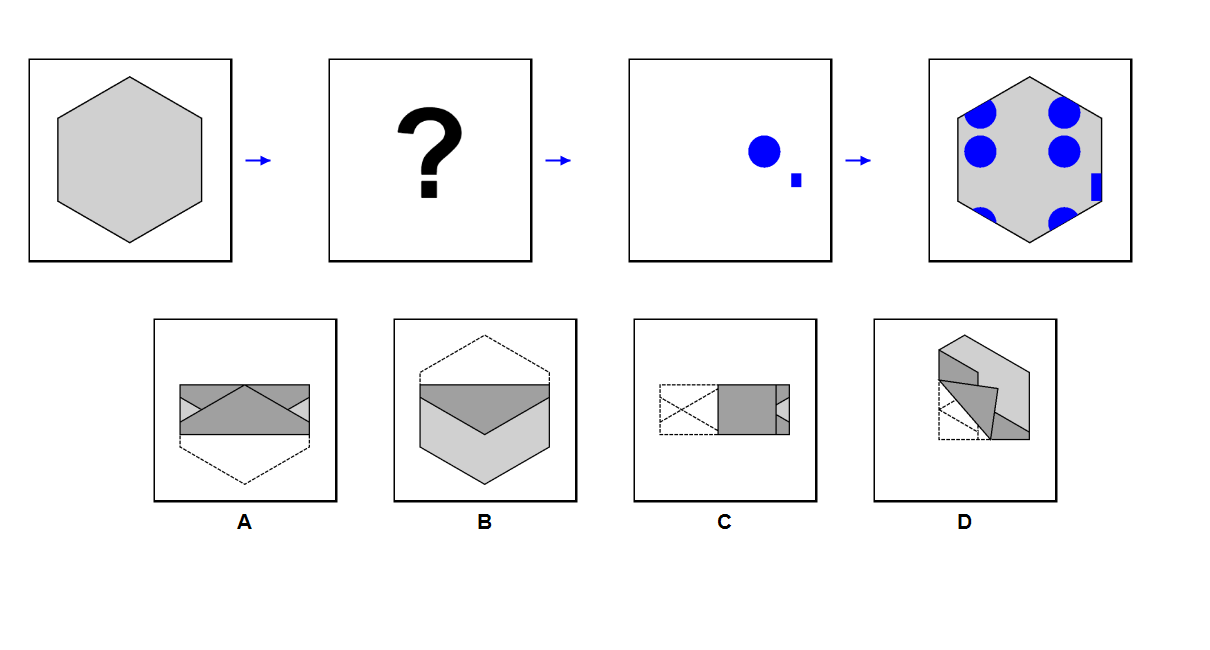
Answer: D